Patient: sex M, age 21
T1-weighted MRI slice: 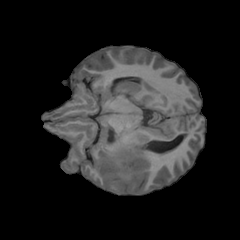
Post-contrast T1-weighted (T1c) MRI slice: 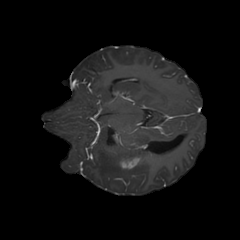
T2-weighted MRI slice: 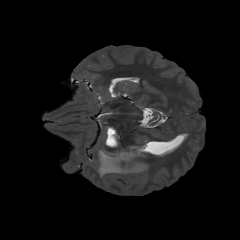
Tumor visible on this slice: yes
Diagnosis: Glioblastoma, IDH-wildtype
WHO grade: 4